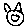
Label: cat